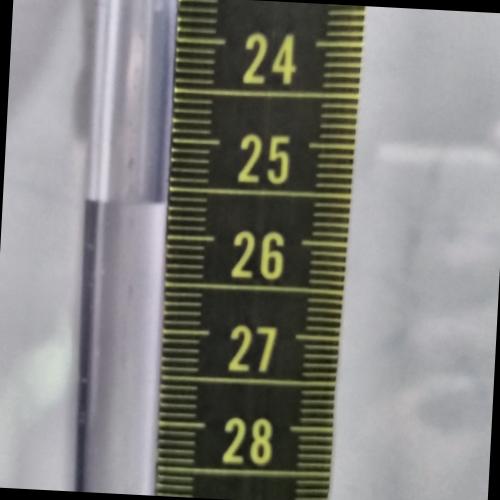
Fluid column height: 25.7 cm